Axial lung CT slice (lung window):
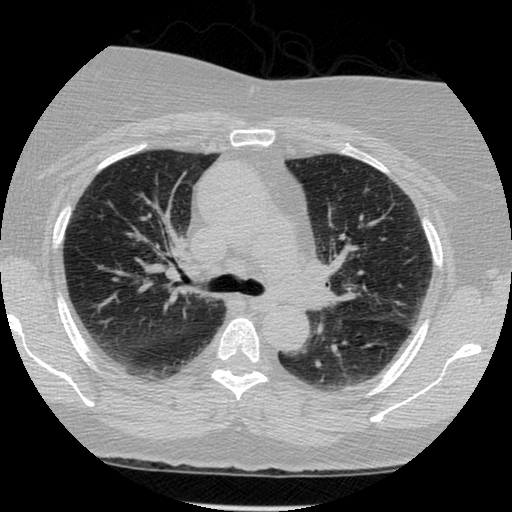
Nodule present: no